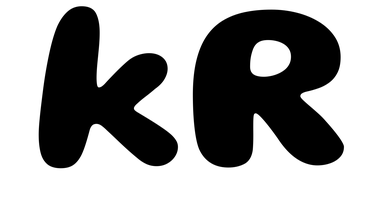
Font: Gluten_Bold